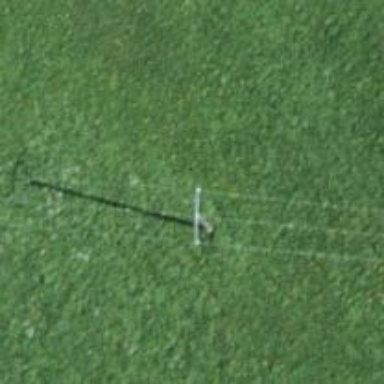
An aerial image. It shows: Power pole.